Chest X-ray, PA view. Patient: 31 years old, sex F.
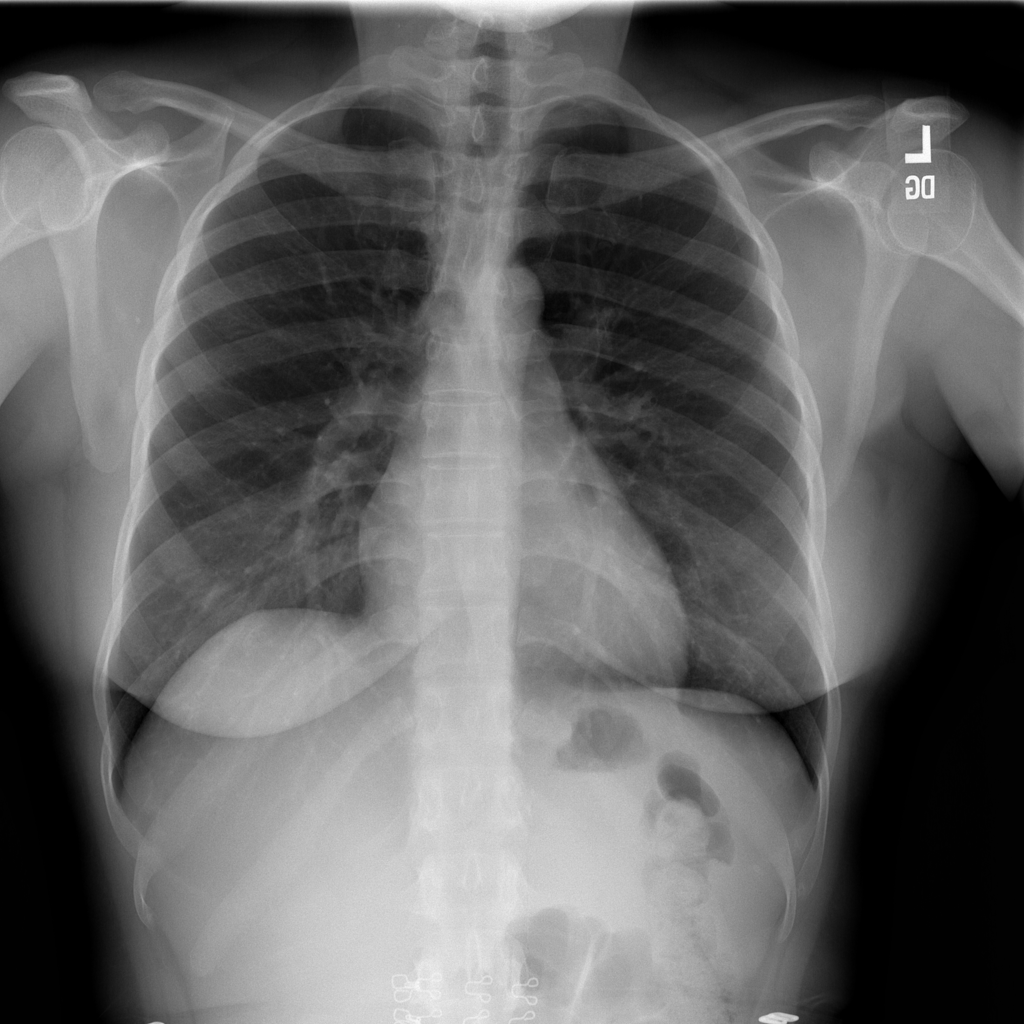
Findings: No Finding